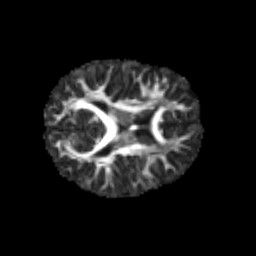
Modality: FA
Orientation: axial
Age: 7
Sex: male
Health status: healthy